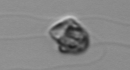
Label: flagellate_morphotype1